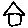
Label: house